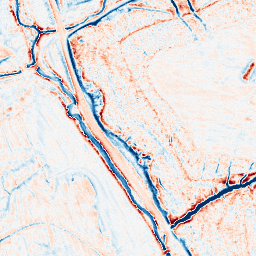
Category: edge_preserving
Decomposition family: anisotropic_diffusion
Decomposition parameters: iterations: 20
kappa: 100
gamma: 0.15
Upsampling method: lanczos
Upsampling parameters: scale: 4
Upsampling scale: 4